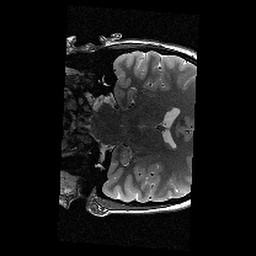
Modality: T2w
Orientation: coronal
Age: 12
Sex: female
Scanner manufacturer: siemens
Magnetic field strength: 3 T
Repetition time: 9.23 s
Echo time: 0.067 s